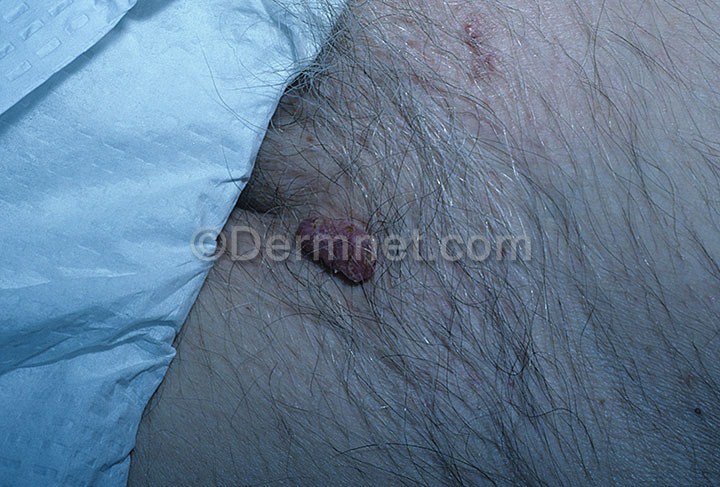
Disease: Actinic Keratosis Basal Cell Carcinoma and other Malignant Lesions